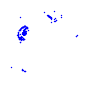
Particle: electron